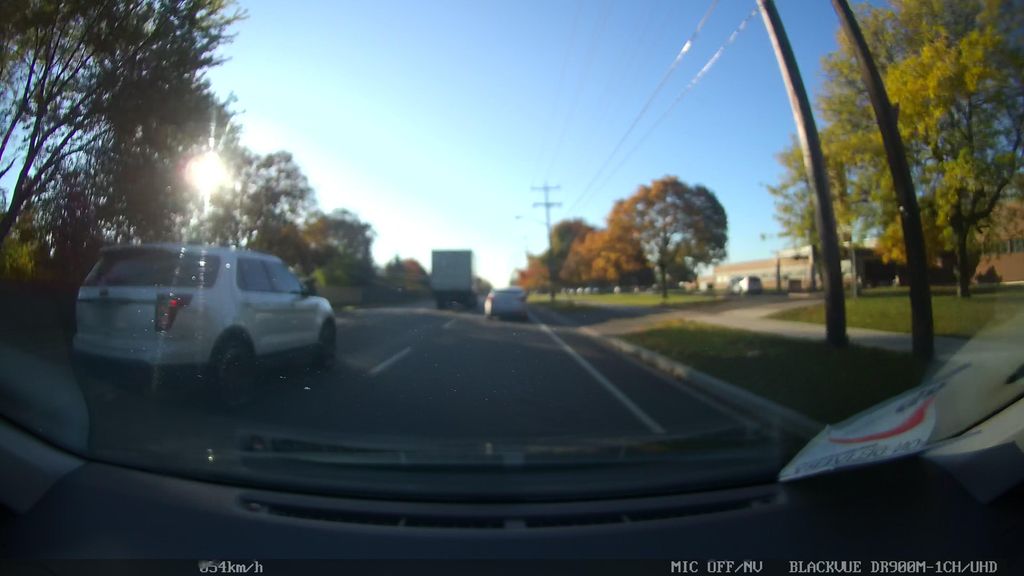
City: toronto